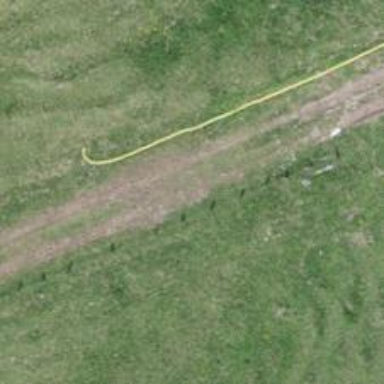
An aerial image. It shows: Track with grade 5 tracktype.